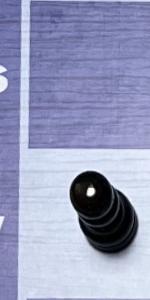
Label: Pawn_Black